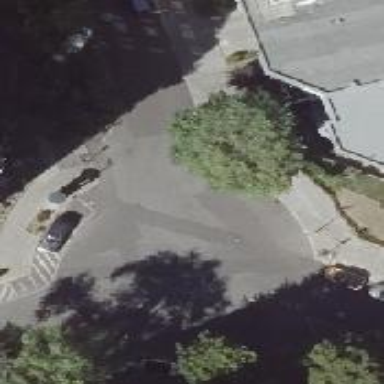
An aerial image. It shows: Unmarked crossing on the road.